Question: I am populating a grid from a entity object and it is displaying the data fine. When I make changes and save it back, nothing is updating.
Here is my code:
In my load event:
'''
var query = from c in _entities.PaymentTypes
where c.CorporationId == _currentcorp.CorporationId
select
new DataBindingProjection
{
PaymentTypeId = c.PaymentTypeId,
CorporationId = c.CorporationId,
TokenId = c.TokenId,
IsActive = c.IsActive,
Description = c.Description,
CashChargeCodeType = c.CashChargeCodeType,
SortOrder = c.SortOrder,
ExcludeCreditCode = c.ExcludeCreditCodes,
IsUpdated = c.IsUpdated,
IsAdded = c.IsAdded,
ClearUpdatedAndAdded = c.ClearUpdateAndAdded
};
dataGridView_PaymentTypes.DataSource = query.ToList();
'''
My class:
'''
private class DataBindingProjection
{
public Guid PaymentTypeId { get; set; }
public Guid CorporationId { get; set; }
public Guid TokenId { get; set; }
public bool IsActive { get; set; }
public string Description { get; set; }
public int CashChargeCodeType { get; set; }
public int SortOrder { get; set; }
public int ExcludeCreditCode { get; set; }
public bool IsUpdated { get; set; }
public bool IsAdded { get; set; }
public bool ClearUpdatedAndAdded { get; set; }
}
'''
In the button to save the changes:
'''
private void button_SaveChanges2_Click(object sender, EventArgs e)
{
button_SaveChanges2.Enabled = false;
_entities.SaveChanges();
timer1.Enabled = true;
button_SaveChanges2.Enabled = true;
}
'''
What am I doing wrong?
Defined at the class level:
'''
private SuburbanPortalEntities _entities;
'''
defined in my load:
'''
var bs = new BindingSource();
_entities.PaymentTypes.Where(x => x.CorporationId == _currentcorp.CorporationId).Load;
bs.DataSource = _entities.PaymentTypes.Local.ToBindingList();
dataGridView_PaymentTypes.DataSource = bs;
'''
It is showing that it cannot load symbol Load and Local:

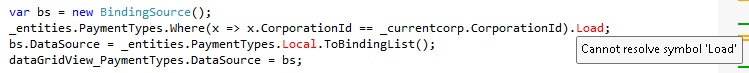
Answer: Two-way databinding with Winforms and Entity Framework can be achieved by creating an 'IBindinglist' from the 'DbContext' 'Local' 'ObservableCollection<T>' and setting it as the 'DataSource' of a 'BindingSource'. Example:
'''
private BindingSource bs = new BindingSource();
private MyDbContext context = new MyDbContext();
context.MyEntities.Where(x=>x.SomeProperty == 2).Load();
bs.DataSource = context.MyEntities.Local.ToBindingList();
myDataGridView.DataSource = bs;
'''